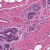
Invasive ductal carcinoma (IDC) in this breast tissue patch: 0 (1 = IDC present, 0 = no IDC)